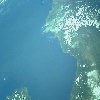
Label: water